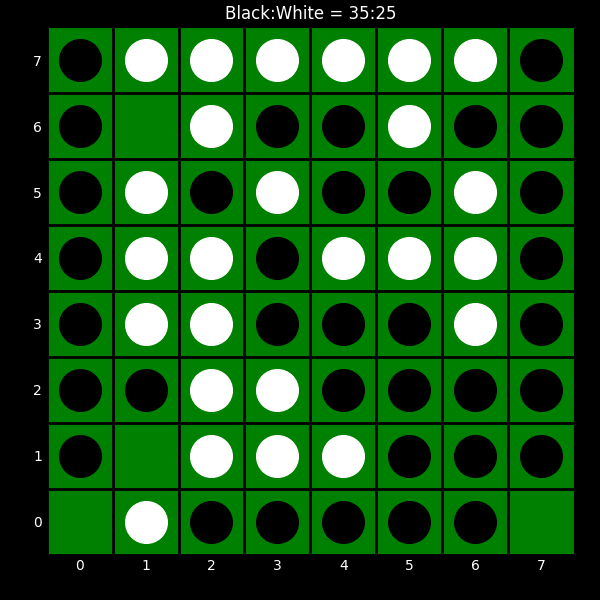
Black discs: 35
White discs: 25